Interaction volume radius: 10 \u00c5
Interaction volume height: 25 \u00c5
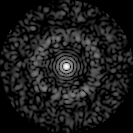
Disorder parameter: 0.8331